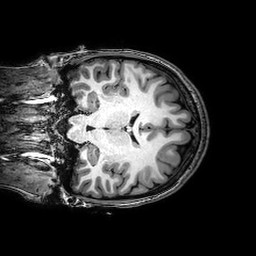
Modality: T1w
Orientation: coronal
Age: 20
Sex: female
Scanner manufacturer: philips
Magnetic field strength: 3 T
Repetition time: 0.008152 s
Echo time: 0.00375 s